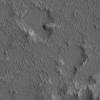
Atmospheric dust classification: not_dusty